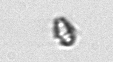
Label: Heterocapsa_rotundata